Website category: sports
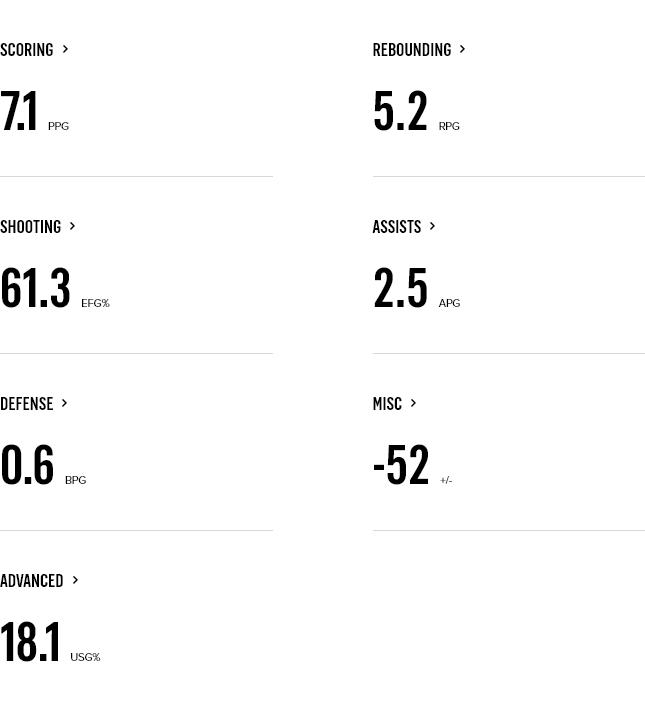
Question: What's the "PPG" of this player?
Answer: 7.1

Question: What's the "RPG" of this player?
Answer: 5.2

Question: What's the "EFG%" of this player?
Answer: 61.3

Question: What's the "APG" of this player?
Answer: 2.5

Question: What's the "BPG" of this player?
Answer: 0.6

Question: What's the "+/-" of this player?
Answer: -52

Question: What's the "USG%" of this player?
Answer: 18.1

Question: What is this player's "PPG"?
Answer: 7.1

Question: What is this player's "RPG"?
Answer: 5.2

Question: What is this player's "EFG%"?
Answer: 61.3

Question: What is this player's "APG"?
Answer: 2.5

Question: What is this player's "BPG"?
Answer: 0.6

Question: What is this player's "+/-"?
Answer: -52

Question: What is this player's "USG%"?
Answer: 18.1

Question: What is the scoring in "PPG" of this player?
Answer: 7.1

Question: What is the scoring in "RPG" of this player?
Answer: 5.2

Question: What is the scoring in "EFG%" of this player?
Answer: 61.3

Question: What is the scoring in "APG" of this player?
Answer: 2.5

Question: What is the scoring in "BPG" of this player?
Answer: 0.6

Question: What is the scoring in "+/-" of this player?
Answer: -52

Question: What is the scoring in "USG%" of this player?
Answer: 18.1

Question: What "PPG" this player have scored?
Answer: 7.1

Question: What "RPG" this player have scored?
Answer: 5.2

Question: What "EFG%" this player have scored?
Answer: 61.3

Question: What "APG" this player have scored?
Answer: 2.5

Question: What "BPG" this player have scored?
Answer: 0.6

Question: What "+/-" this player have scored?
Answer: -52

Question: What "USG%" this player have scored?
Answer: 18.1

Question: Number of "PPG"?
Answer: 7.1

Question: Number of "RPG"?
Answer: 5.2

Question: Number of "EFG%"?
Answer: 61.3

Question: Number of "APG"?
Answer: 2.5

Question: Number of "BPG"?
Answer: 0.6

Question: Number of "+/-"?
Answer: -52

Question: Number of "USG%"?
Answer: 18.1

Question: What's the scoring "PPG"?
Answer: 7.1

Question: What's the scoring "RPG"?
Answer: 5.2

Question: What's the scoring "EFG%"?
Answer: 61.3

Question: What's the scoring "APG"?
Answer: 2.5

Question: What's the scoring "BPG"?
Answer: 0.6

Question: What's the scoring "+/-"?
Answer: -52

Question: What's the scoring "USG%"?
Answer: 18.1